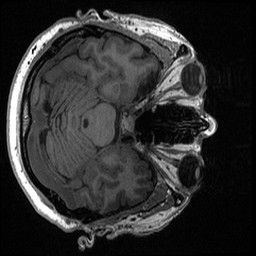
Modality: T1w
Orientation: axial
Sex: male
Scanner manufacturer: ge
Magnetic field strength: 3 T
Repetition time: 0.0064 s
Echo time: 0.00281 s